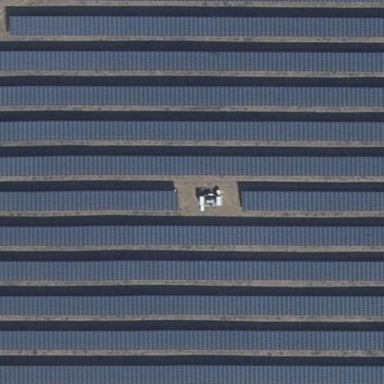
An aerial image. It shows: Solar photovoltaic panel generator.